Question: I'm creating databases using JPA classes.
If we have relation, we can override ForeignKey name name like this:
'''
@ManyToOne
@JoinColumn(foreignKey = @ForeignKey(name = "FK_COUNTRY"))
private Country country;
'''
In DB, we will have such a result:

Ok, that's nice. good result!
BUT I will not manage to set my own FK names when I have @ManyToMany.
How can I create this? I try something like this, but it does not works:
'''
@ManyToMany(cascade = CascadeType.PERSIST, fetch = FetchType.LAZY)
@JoinTable(name = "NEW_TABLE", foreignKey = @ForeignKey(name = "FK_TEST"))
'''
Or something like this:
'''
@JoinTable(
name="NEW_TABLE",
joinColumns=
@JoinColumn(name="ID1", referencedColumnName="ID", foreignKey = @ForeignKey(name = "FK_DEV_ID")),
inverseJoinColumns=
@JoinColumn(name="ID2", referencedColumnName="ID", foreignKey = @ForeignKey(name = "FK_DEV_ZONE"))
)
'''
Or this:
'''
@ManyToMany(cascade = CascadeType.PERSIST)
@JoinTable(name="NEW_TABLE_2",
joinColumns=
@JoinColumn(name="ID1", referencedColumnName="ID",
foreignKey = @ForeignKey(name = "FK_1")
),
inverseJoinColumns=
@JoinColumn(name="ID2", referencedColumnName="ID",
foreignKey = @ForeignKey(name = "FK_2")
),
foreignKey = @ForeignKey(name = "FK_1"),
inverseForeignKey = @ForeignKey(name = "FK_2")
)
private List<MyObject> deviceZones;
'''
They does not work.
I use this version of jars:
'''
<dependency>
<groupId>org.hibernate</groupId>
<artifactId>hibernate-entitymanager</artifactId>
<version>4.3.6.Final</version>
</dependency>
<dependency>
<groupId>org.hibernate</groupId>
<artifactId>hibernate-core</artifactId>
<version>4.3.6.Final</version>
</dependency>
<dependency>
<groupId>org.hibernate.common</groupId>
<artifactId>hibernate-commons-annotations</artifactId>
<version>4.0.5.Final</version>
</dependency>
<dependency>
<groupId>org.hibernate</groupId>
<artifactId>hibernate-validator</artifactId>
<version>5.1.2.Final</version>
</dependency>
<dependency>
<groupId>org.springframework</groupId>
<artifactId>spring-jdbc</artifactId>
<version>4.0.6.RELEASE</version>
</dependency>
'''
And my java version is 1.8
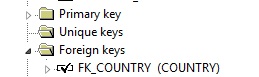
Answer: The problem was caused by hibernate bug. I was testing on hibernate 4.3.X. Solution: Update hibernate version. The problem is fixed in newer versions